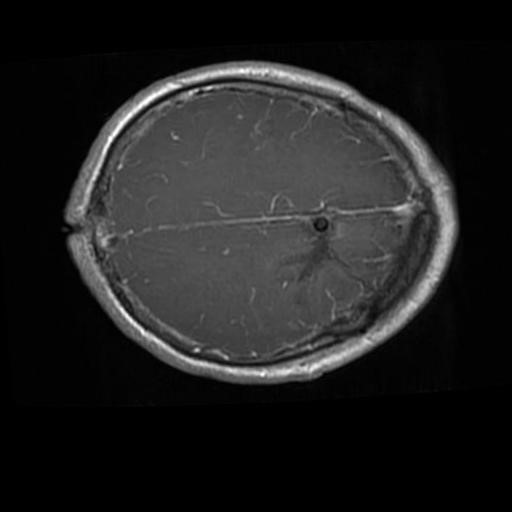
Label: brain_glioma